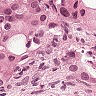
Metastatic tissue present: yes